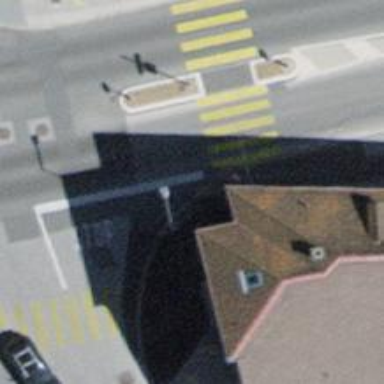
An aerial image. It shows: Sidewalk.